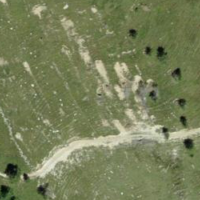
EUNIS habitat code: 23
Species observed at this site:
Papilio machaon
Platanthera bifolia
Issoria lathonia
Traunsteinera globosa
Orchis mascula
Arnica montana
Gymnadenia conopsea